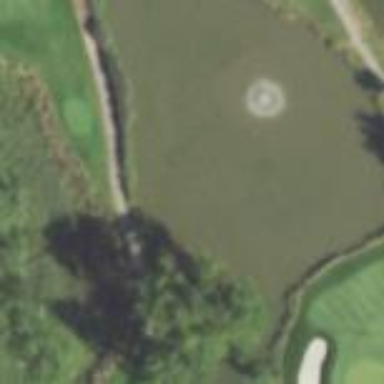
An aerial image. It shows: Water hazard in golf course. The hazard is natural water feature.